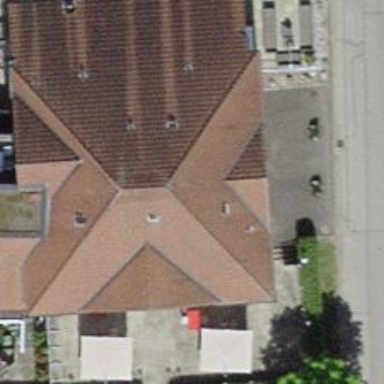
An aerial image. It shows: Restaurant.